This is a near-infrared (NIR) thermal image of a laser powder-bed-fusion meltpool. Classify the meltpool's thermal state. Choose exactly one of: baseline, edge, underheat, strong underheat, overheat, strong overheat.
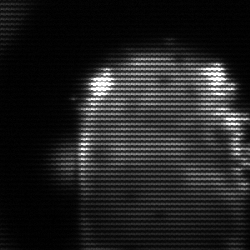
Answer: baseline